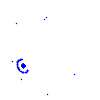
Particle: electron